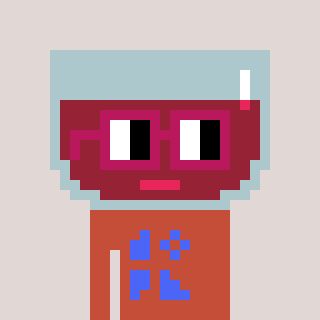
a pixel art character with square dark red glasses, a wine-shaped head and a rust-colored body on a warm background